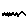
Label: zigzag